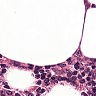
Metastatic tissue present: no